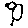
Label: bird